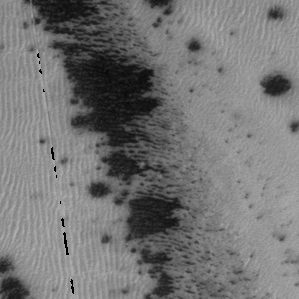
Label: frost